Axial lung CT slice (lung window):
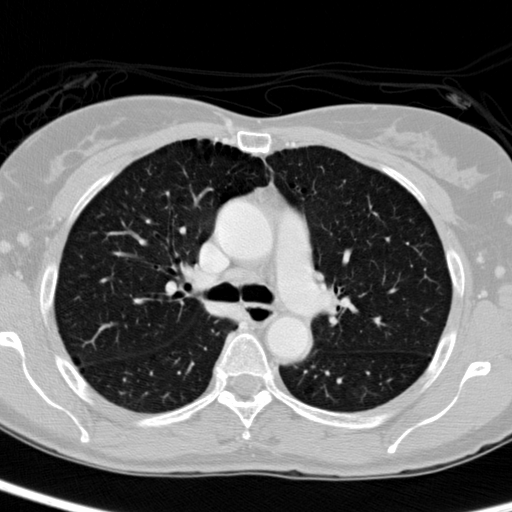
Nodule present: no